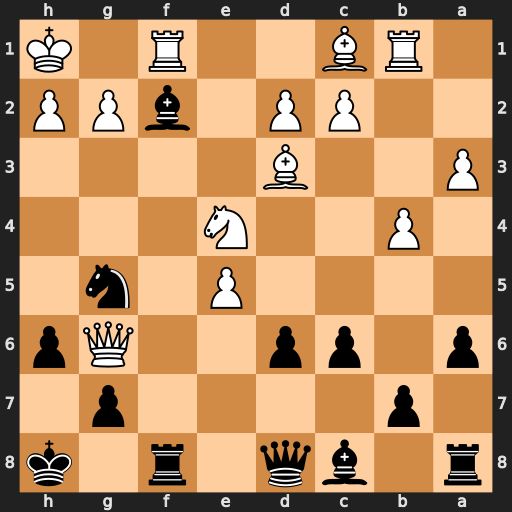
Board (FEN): r1bq1r1k/1p4p1/p1pp2Qp/4P1n1/1P2N3/P2B4/2PP1bPP/1RB2R1K
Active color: b
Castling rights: -
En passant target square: -
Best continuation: Bf5 Qxf5 Rxf5